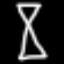
Label: hourglass